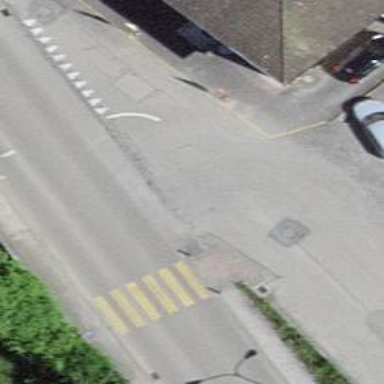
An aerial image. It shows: Bus stop along the road.